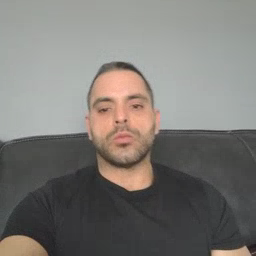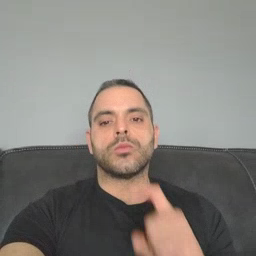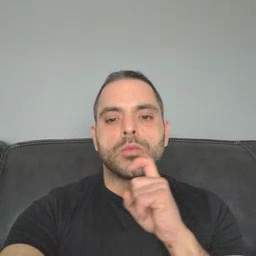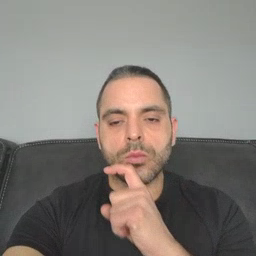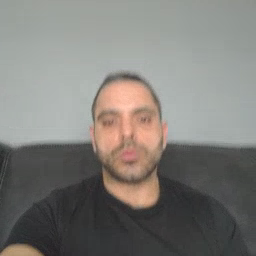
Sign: cereal